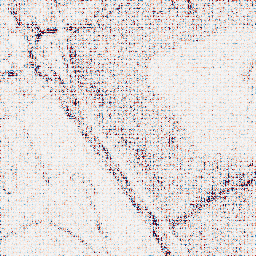
Category: wavelet
Decomposition family: wavelet_biorthogonal
Decomposition parameters: wavelet: bior5.5
level: 1
Upsampling method: sinc_hamming
Upsampling parameters: scale: 8
kernel_size: 8
Upsampling scale: 8